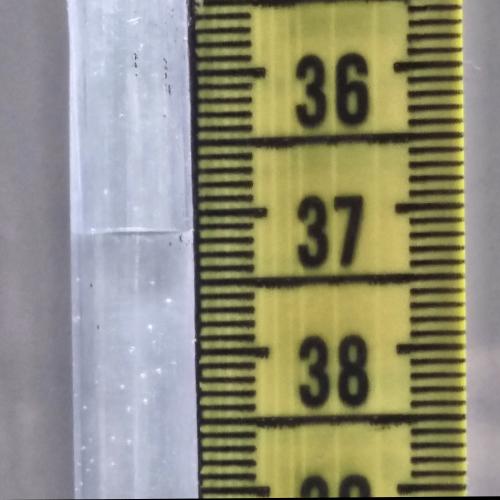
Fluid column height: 37.1 cm